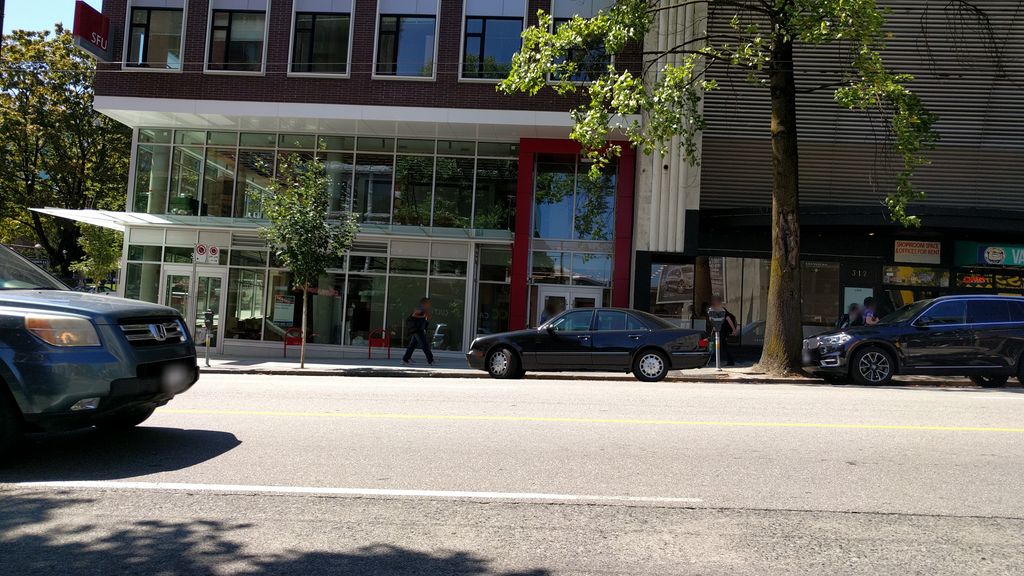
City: vancouver